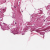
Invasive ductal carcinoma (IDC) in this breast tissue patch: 0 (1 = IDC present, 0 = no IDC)